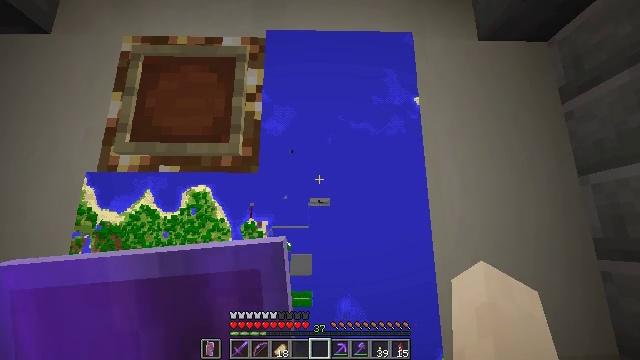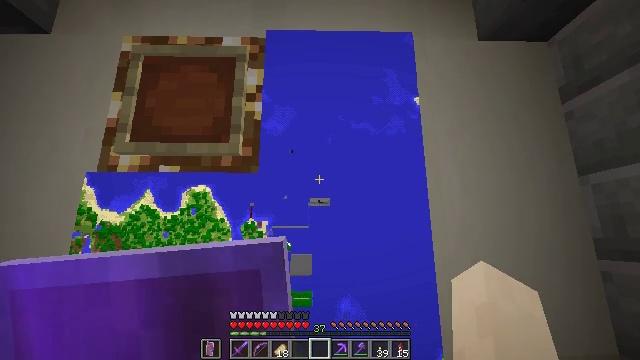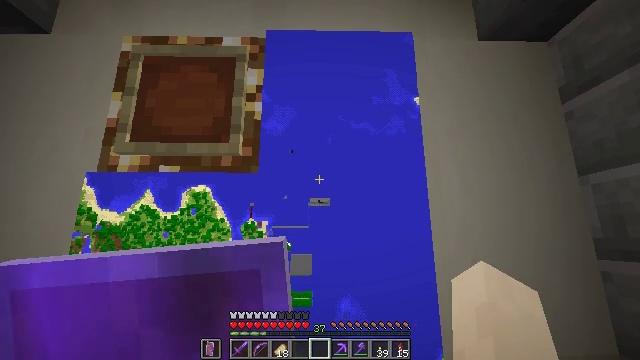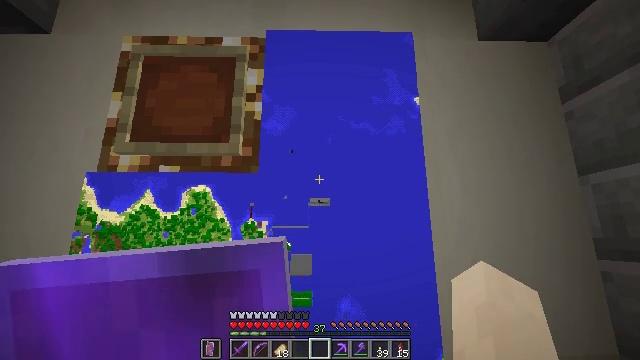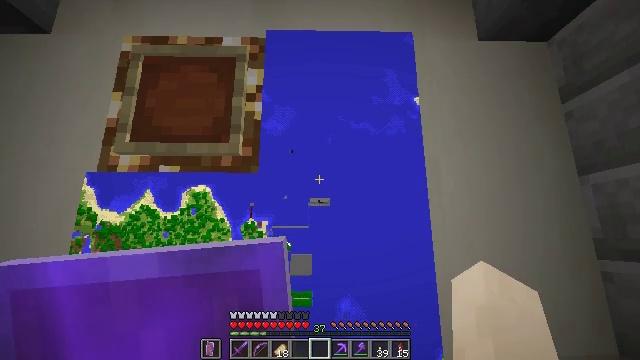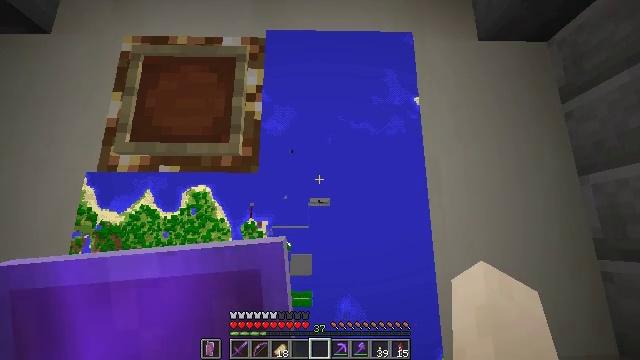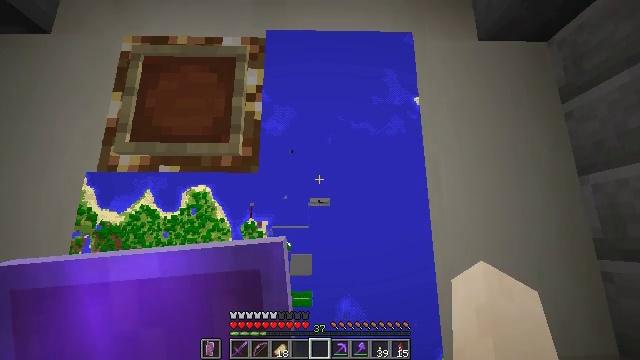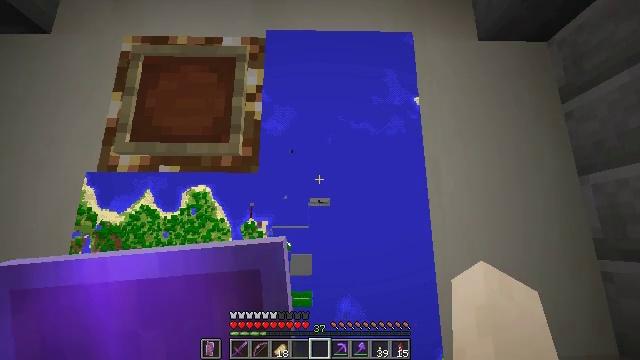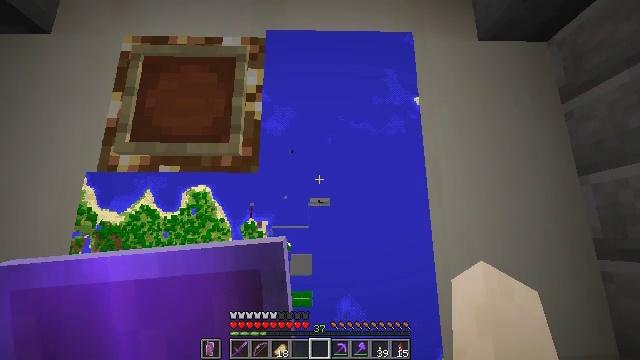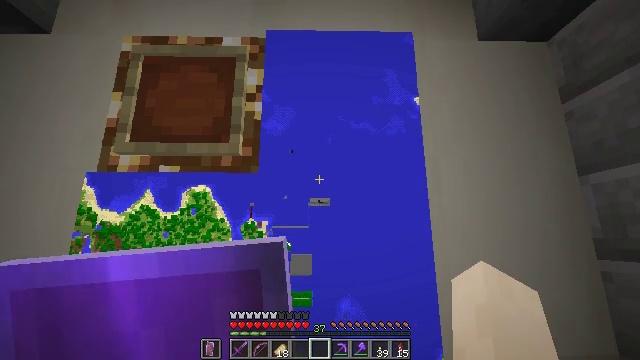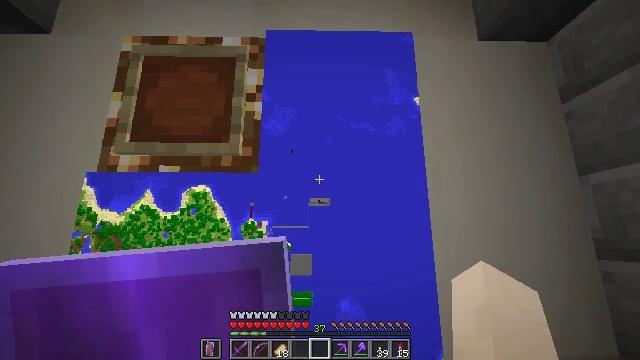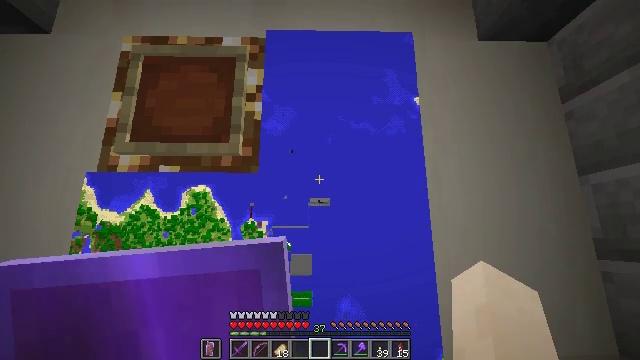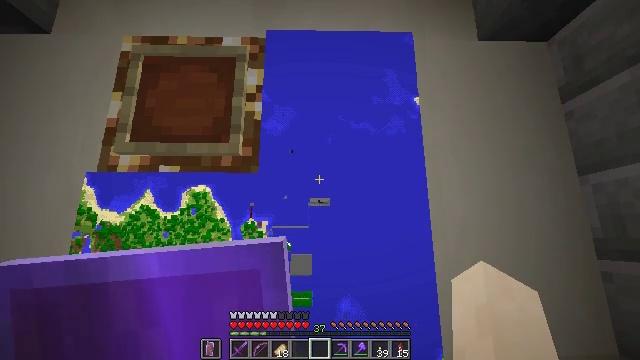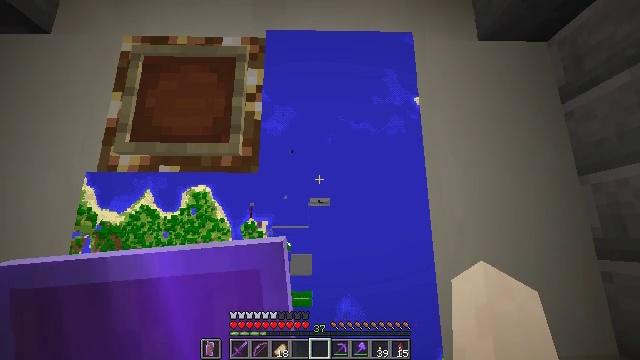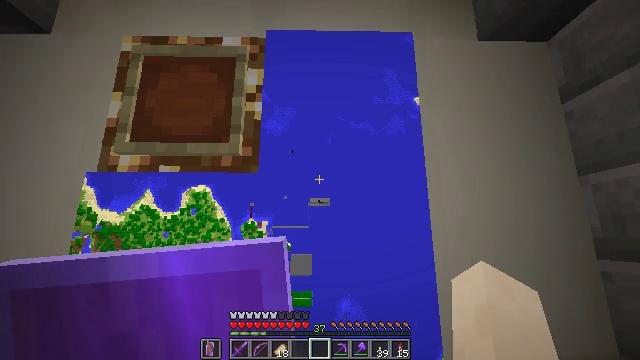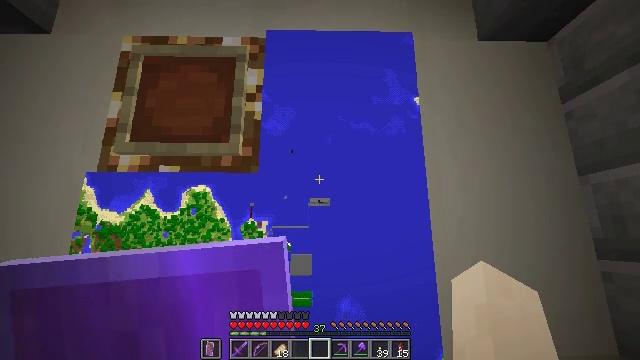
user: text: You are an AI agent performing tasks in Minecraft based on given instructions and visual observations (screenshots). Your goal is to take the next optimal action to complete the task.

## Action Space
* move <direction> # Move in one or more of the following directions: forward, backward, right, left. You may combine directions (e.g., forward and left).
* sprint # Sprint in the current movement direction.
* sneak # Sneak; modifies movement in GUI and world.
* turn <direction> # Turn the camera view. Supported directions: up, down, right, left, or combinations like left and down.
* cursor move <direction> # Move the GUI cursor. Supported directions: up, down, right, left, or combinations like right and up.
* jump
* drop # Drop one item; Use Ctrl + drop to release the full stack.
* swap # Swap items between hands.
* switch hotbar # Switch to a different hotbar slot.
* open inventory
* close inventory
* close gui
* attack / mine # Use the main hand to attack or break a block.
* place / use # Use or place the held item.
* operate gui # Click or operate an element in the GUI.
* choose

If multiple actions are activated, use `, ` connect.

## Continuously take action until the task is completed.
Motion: motion action
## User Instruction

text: Use the crafting table to create a filled map.
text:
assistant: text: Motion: no_op
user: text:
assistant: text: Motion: no_op
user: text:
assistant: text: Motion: no_op
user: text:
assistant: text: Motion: no_op
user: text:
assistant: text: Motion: no_op
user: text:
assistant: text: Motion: no_op
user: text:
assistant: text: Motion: no_op
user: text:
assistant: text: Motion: no_op
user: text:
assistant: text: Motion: no_op
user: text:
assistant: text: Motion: no_op
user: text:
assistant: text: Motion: no_op
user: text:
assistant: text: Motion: no_op
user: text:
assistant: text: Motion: no_op
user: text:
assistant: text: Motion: no_op
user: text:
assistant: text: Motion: no_op
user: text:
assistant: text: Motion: no_op
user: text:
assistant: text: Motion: no_op
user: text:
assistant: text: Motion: no_op
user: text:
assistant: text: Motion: no_op
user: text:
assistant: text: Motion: no_op
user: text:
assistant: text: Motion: no_op
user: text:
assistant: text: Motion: no_op
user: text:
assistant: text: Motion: no_op
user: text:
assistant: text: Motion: no_op
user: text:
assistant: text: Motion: no_op
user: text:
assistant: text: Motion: no_op
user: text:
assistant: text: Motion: no_op
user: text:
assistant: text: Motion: no_op
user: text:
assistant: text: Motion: no_op
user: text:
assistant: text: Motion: no_op